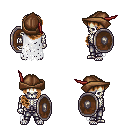
a pixel art fantasy rpg character, male body template, skeleton, white tattered cape, metal pants, brown right-swept hairstyle, leather cap, shield, four views (front, back, left, right), 2x2 character sprite sheet, small pixel art, hard edges, no anti-aliasing